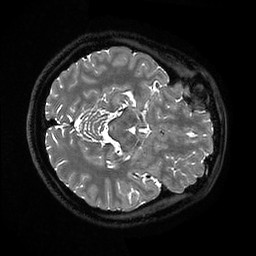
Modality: T2w
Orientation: axial
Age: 27
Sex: female
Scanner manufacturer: ge
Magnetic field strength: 3 T
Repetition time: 3.202 s
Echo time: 0.06589 s